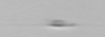
Label: Cylindrotheca_morphotype1